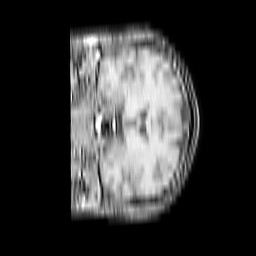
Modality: T1w
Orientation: coronal
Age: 53
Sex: male
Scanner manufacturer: philips
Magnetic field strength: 1.5 T
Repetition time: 0.1873 s
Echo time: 0.001837 s